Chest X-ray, PA view. Patient: 47 years old, sex M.
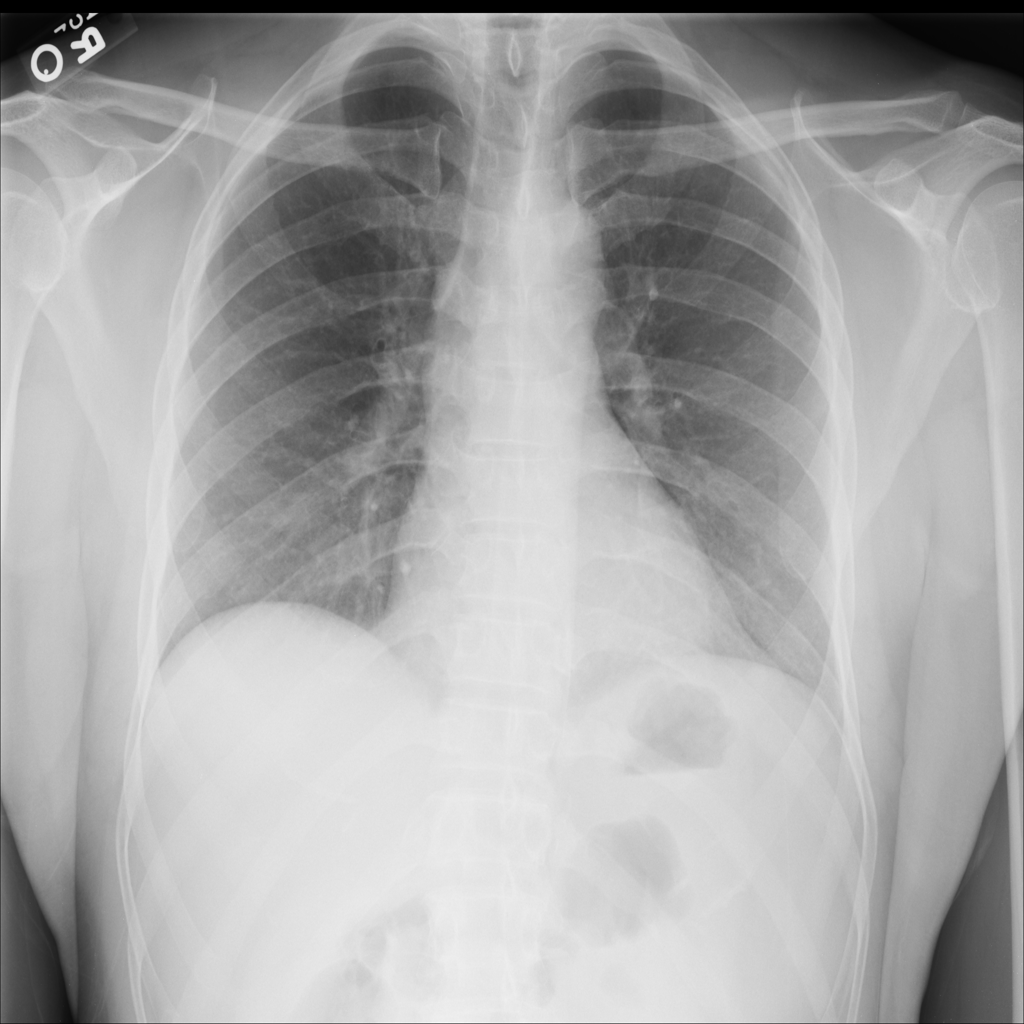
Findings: No Finding